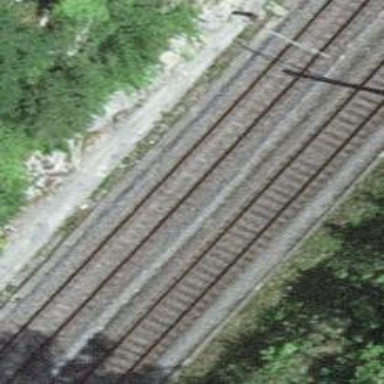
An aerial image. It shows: Single-track electrified railway with contact line.